Field crop: tomato
Growth stage: 1
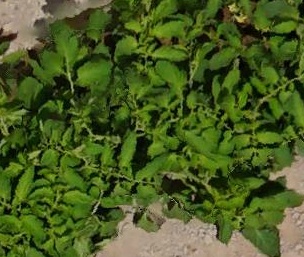
Species: tomato